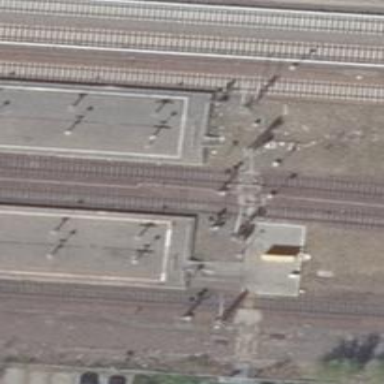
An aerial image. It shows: Railway signal.